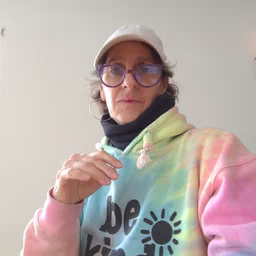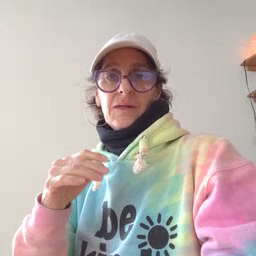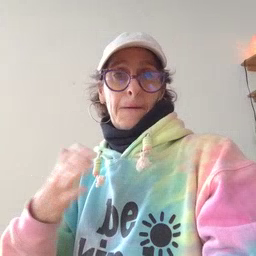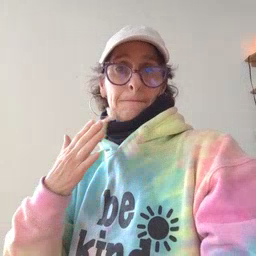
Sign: happy